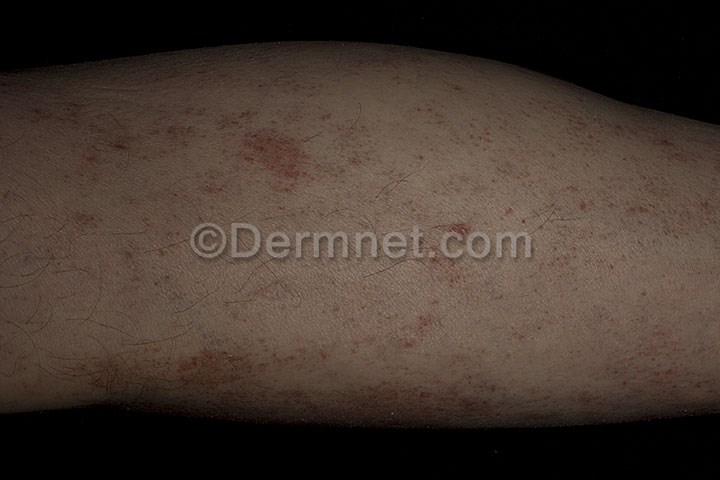
Disease: Vasculitis Photos